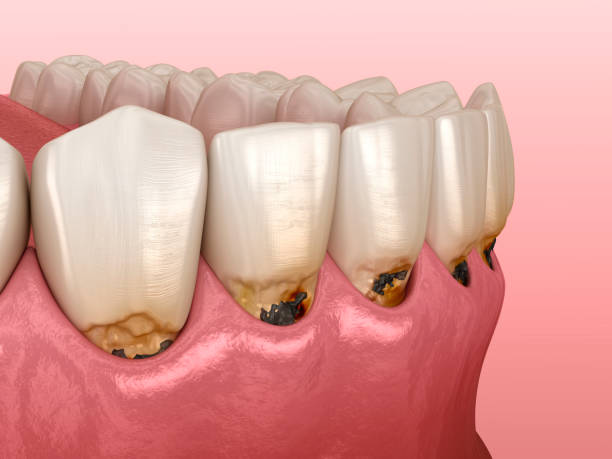
Condition: Caries